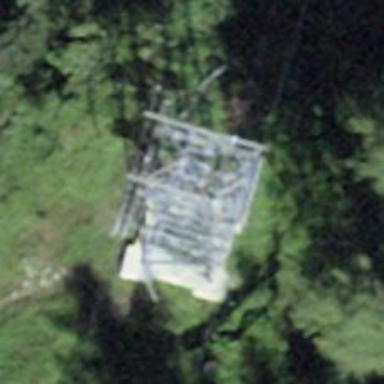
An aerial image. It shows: Cable car.